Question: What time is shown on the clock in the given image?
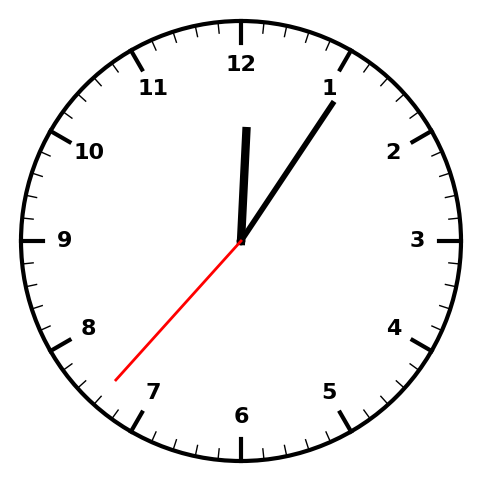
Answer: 12:05:37